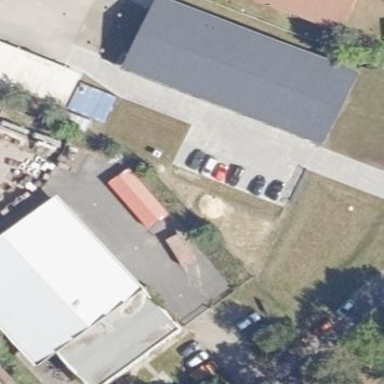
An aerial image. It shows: Commercial building.